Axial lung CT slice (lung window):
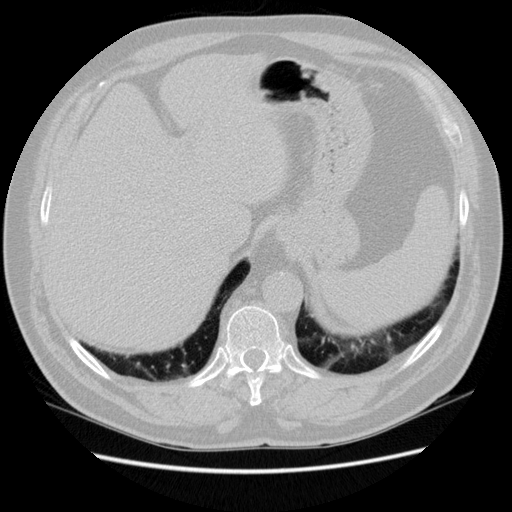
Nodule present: no